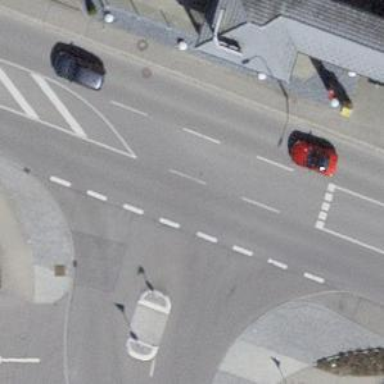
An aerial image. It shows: Secondary road with asphalt surface and designated cycle lane.